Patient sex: F
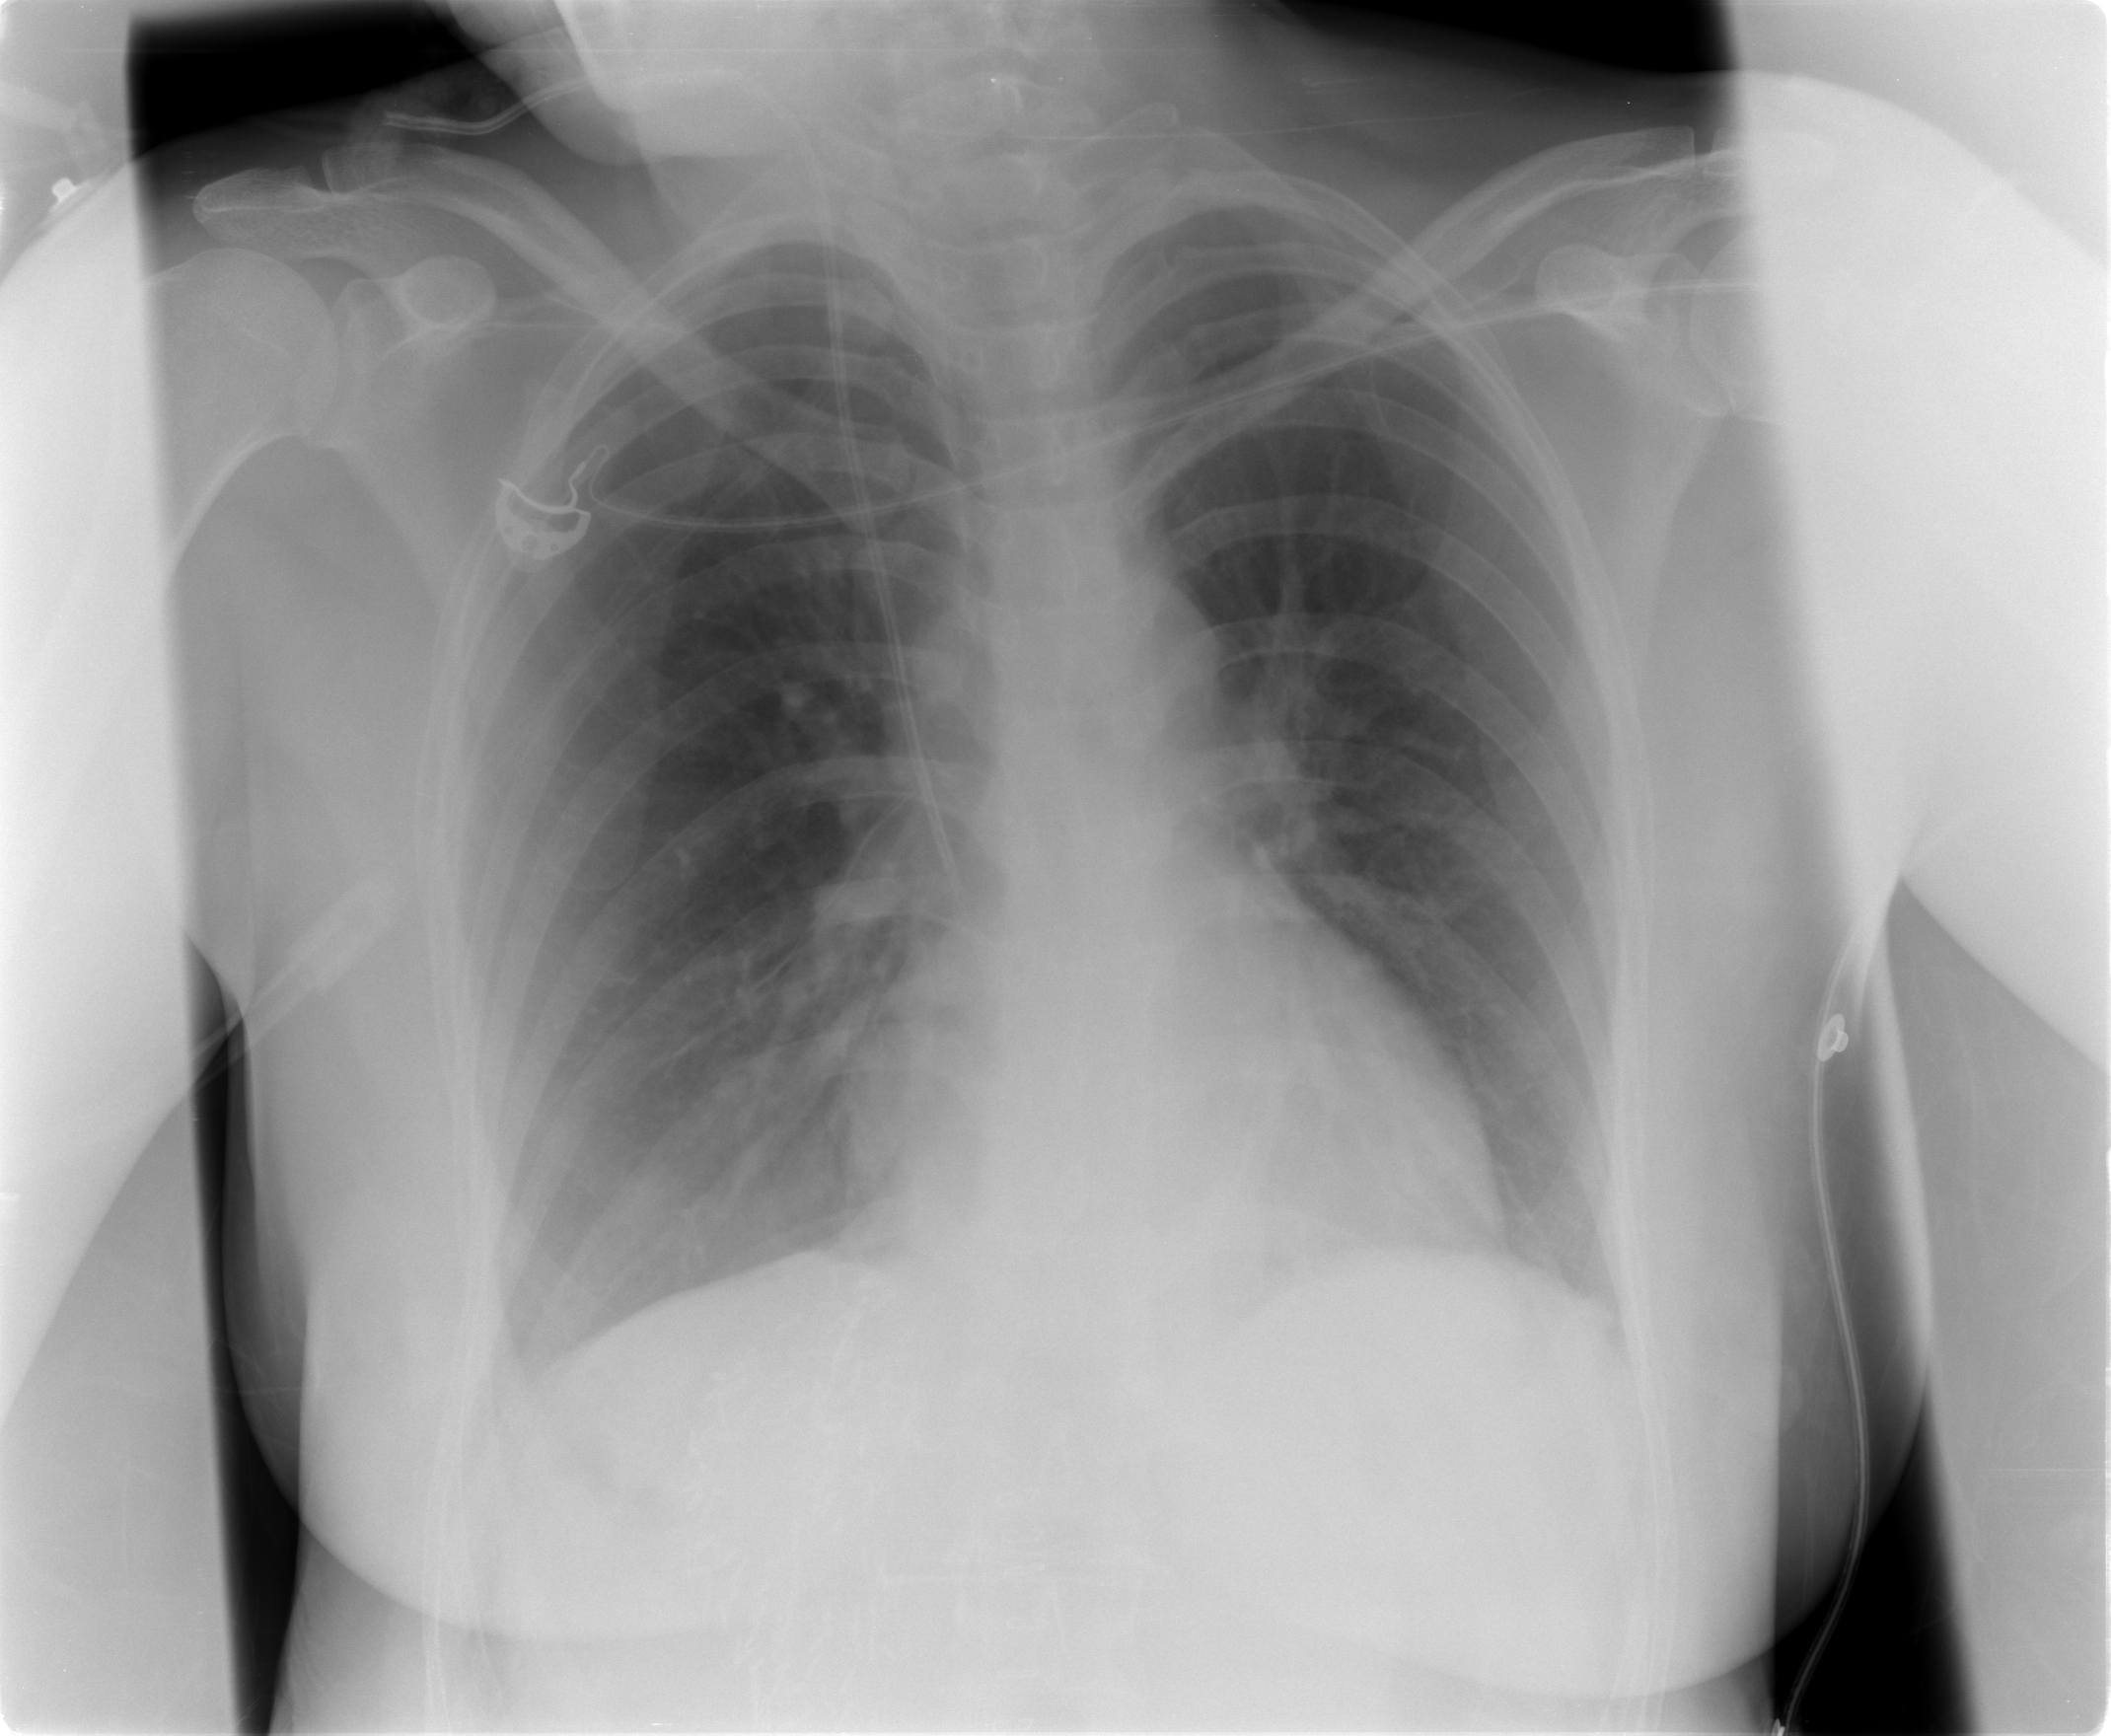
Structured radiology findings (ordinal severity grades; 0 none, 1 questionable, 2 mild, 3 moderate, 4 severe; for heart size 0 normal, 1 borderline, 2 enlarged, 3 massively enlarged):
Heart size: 0
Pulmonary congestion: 0
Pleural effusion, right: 1
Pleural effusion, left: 0
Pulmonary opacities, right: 0
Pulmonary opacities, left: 0
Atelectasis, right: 0
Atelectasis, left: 0